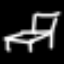
Label: chair